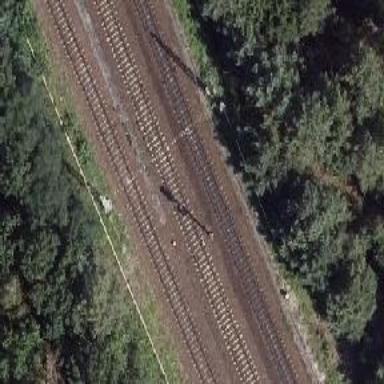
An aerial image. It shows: Railway signal.